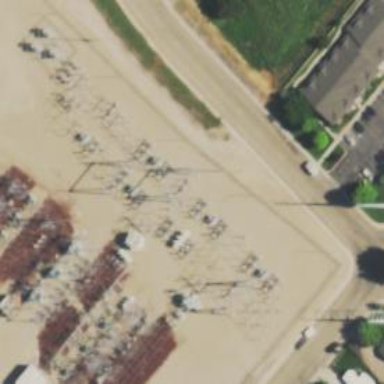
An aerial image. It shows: Switch used for power control.